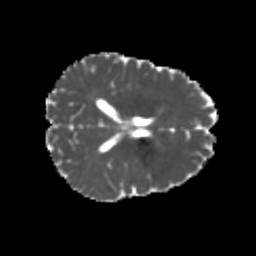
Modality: MD
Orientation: axial
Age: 21
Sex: male
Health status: healthy
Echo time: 0.074 s